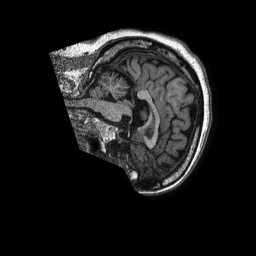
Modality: T1w
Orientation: sagittal
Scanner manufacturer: philips
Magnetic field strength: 1.5 T
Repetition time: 0.00836 s
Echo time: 0.003837 s